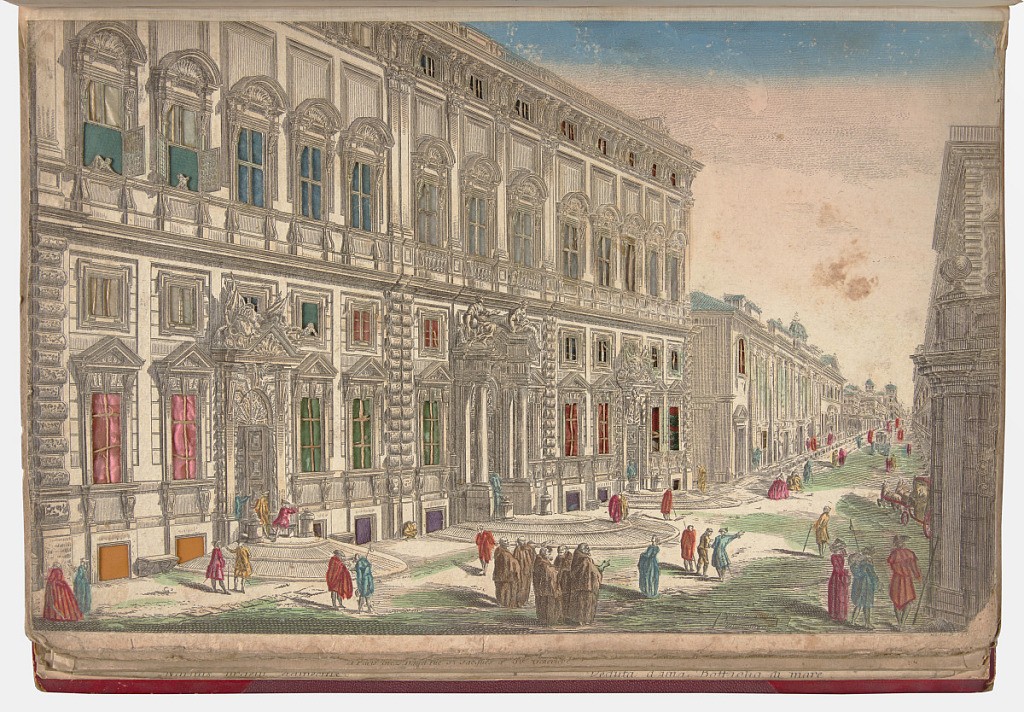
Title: Vue du Palais Quirinal a Rome (View of the Quirinal Palace in Rome)
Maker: Wichyther, English
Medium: Hand-colored etching on paper; verso: fabric adhered with thread
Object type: Bound print
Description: Perspective view of the Quirinal Palace in Rome. The palace is shown obliquely, looming large on the left side. The two-story palace features five rows of windows, which have been cut out so that fabric and thread are visible through the openings. On the right, the street recedes diagonally into the background, framed by rows of buildings on either side, scattered with figures. A cluster of men wearing habits stand conversing at front center, while various other people mill about the area directly in front of the palace.

Verso: Patches of colored fabric, visibly attached with thread. The page has heavy brown staining, particularly around the places where fabric has been attached. Printed label: Vue du Palais Quirinal a Rome. / à Londres chés Wichnyther, et a Paris chés Chereau ruë St. Jacques au Coq. A. P. D. R.